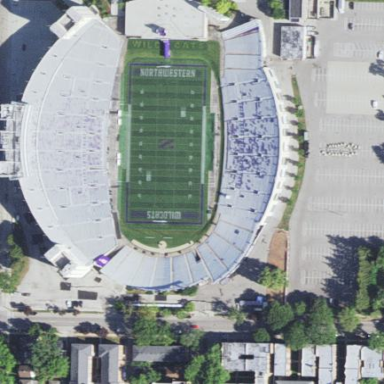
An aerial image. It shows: Stadium.